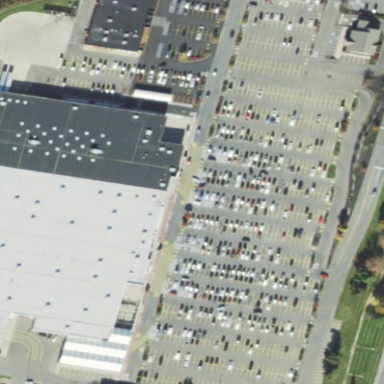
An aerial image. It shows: Retail area.